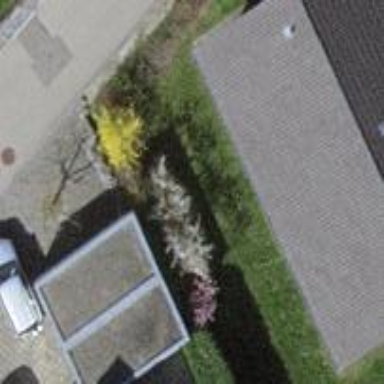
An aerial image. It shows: Garage building.